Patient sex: M
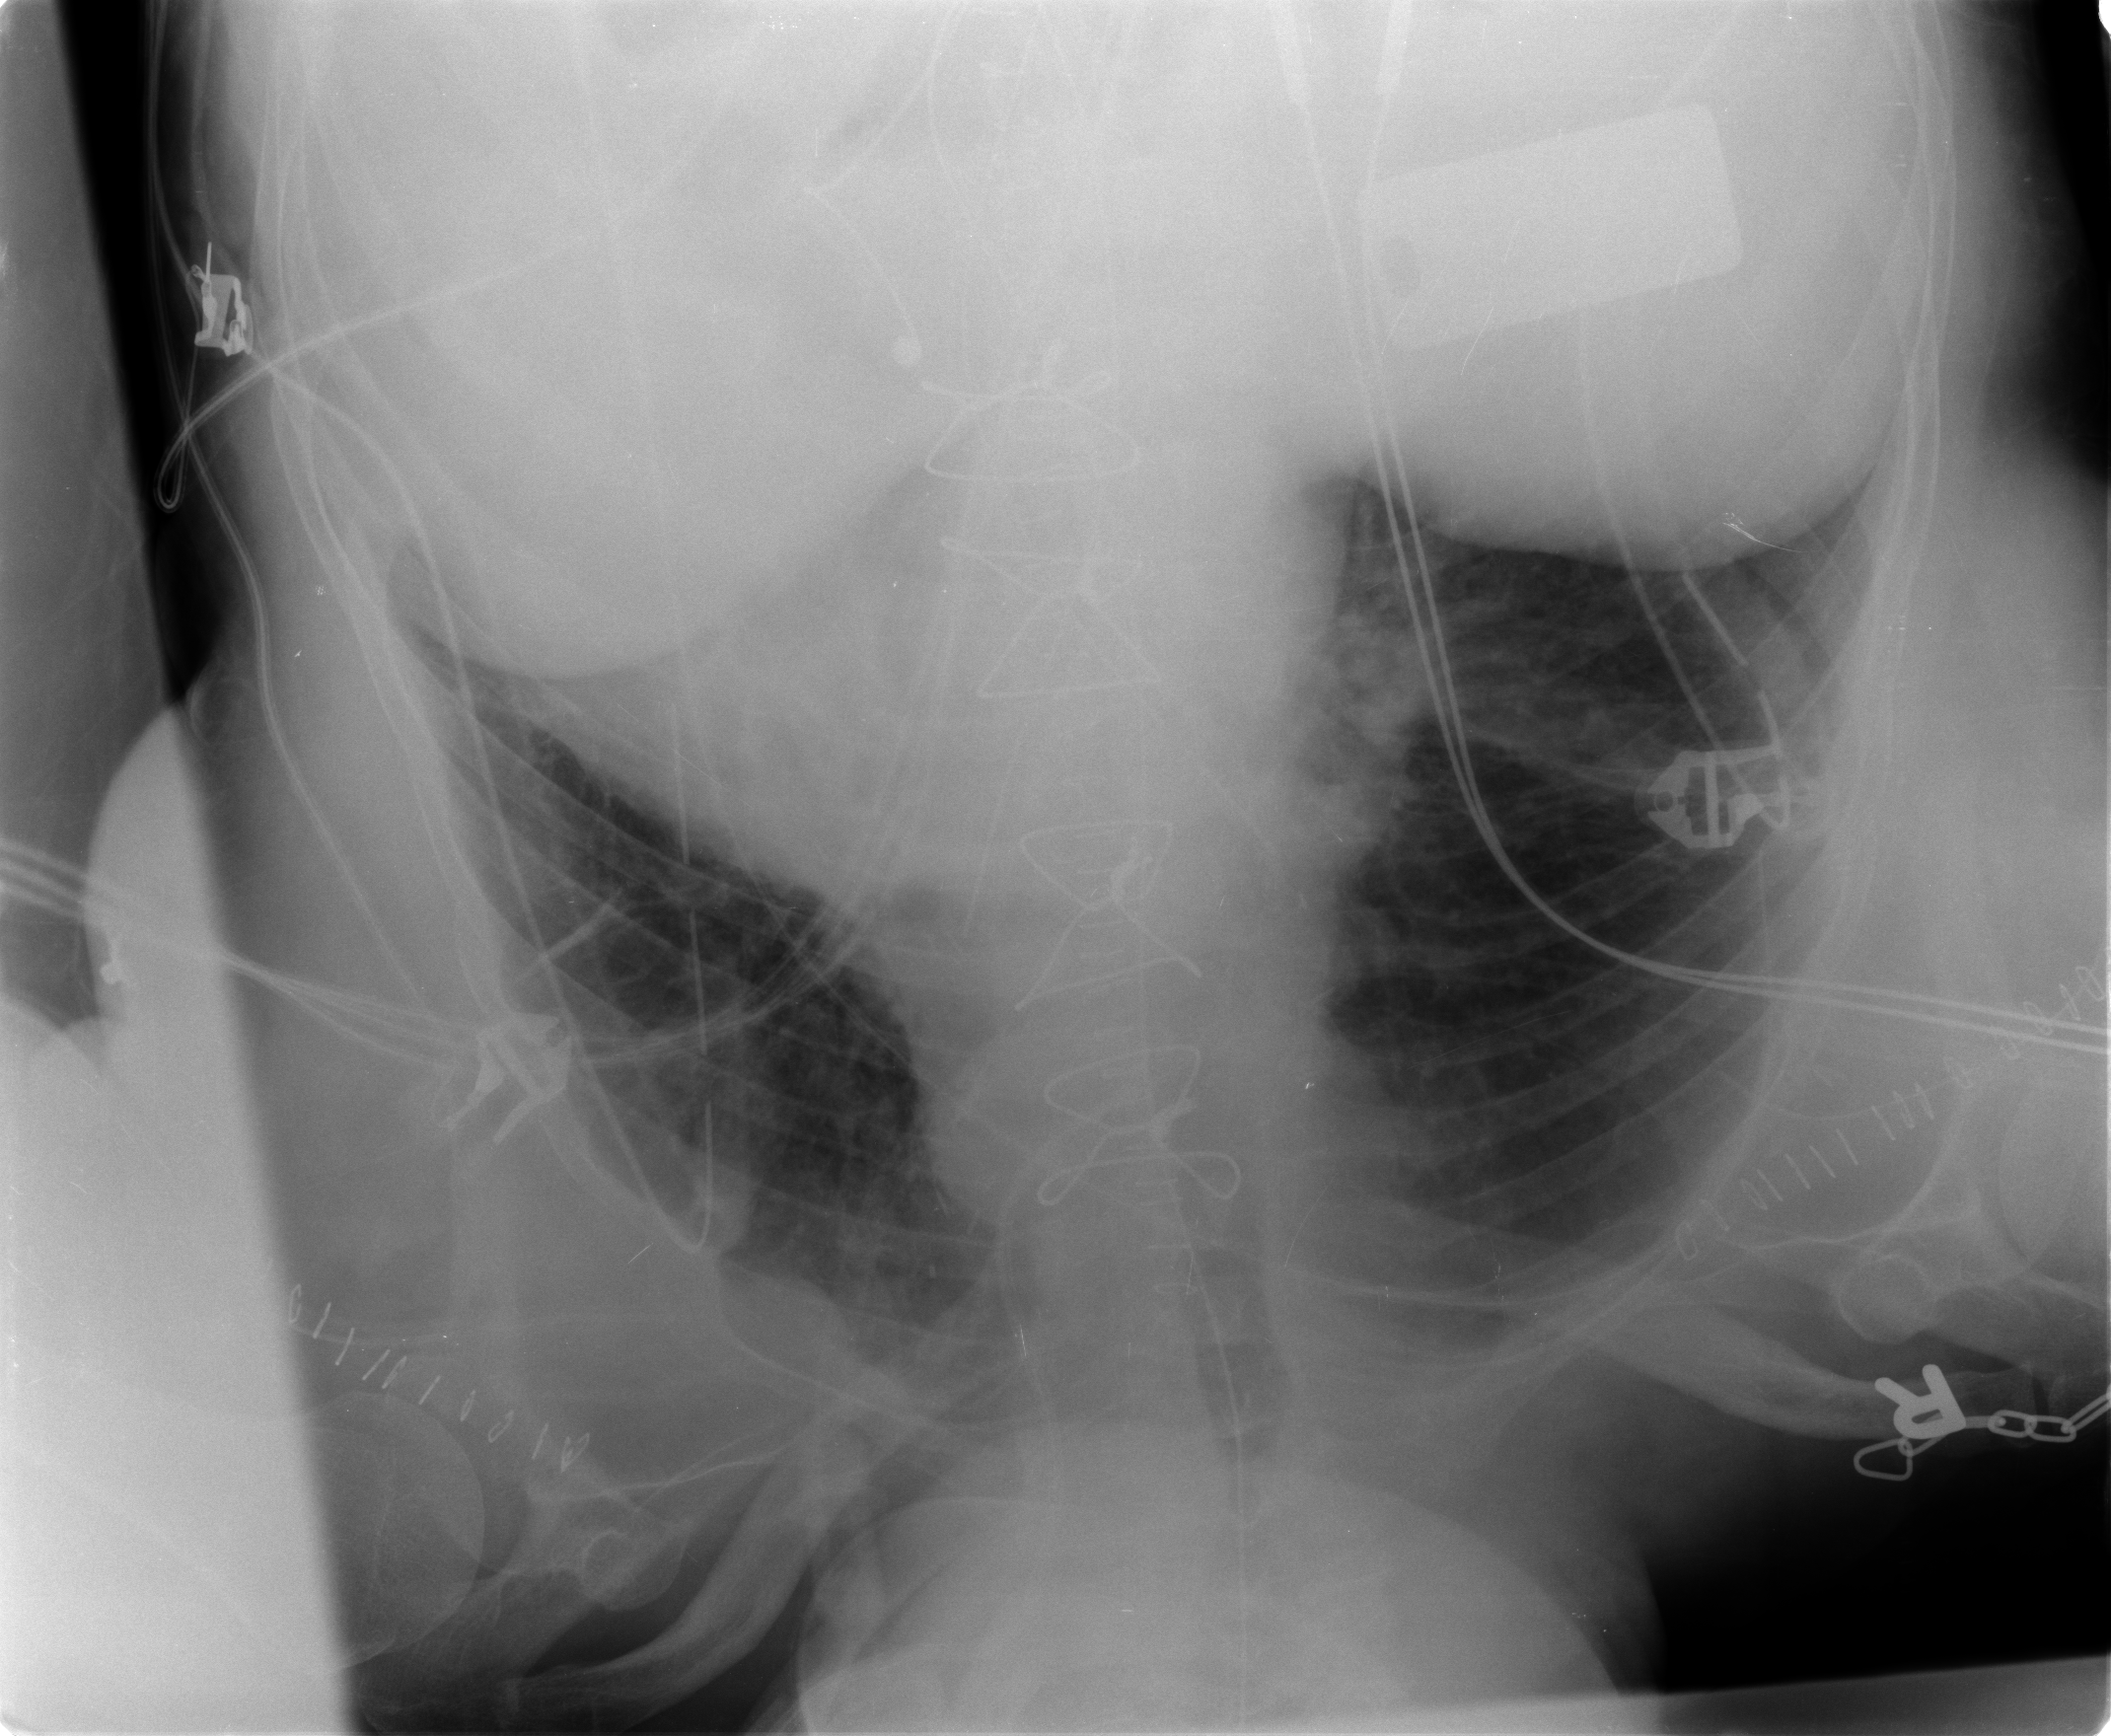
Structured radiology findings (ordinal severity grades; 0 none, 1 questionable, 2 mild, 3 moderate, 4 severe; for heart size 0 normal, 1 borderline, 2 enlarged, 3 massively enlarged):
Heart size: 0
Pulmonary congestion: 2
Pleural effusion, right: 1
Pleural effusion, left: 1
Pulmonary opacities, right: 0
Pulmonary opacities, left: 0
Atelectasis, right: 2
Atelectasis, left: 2